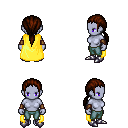
a pixel art fantasy rpg character, female body template, dark elf, purple skin, yellow cape, teal pants, brown ponytail hairstyle, cloth bracers, metal boots, four views (front, back, left, right), 2x2 character sprite sheet, small pixel art, hard edges, no anti-aliasing